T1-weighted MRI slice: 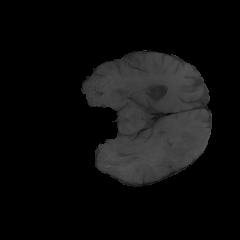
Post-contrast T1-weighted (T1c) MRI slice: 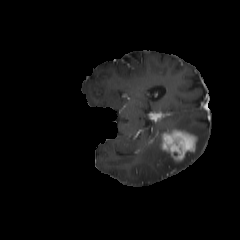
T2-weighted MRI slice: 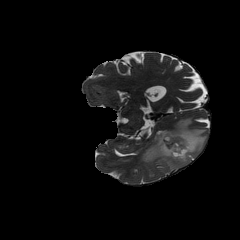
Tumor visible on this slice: yes